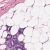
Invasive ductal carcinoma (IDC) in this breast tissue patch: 1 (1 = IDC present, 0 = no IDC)